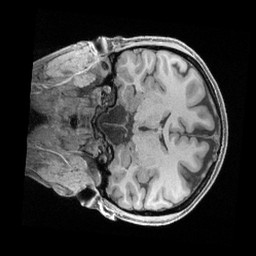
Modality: T1w
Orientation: coronal
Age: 24
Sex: female
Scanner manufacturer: siemens
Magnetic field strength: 3 T
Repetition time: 2.4 s
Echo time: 0.00241 s